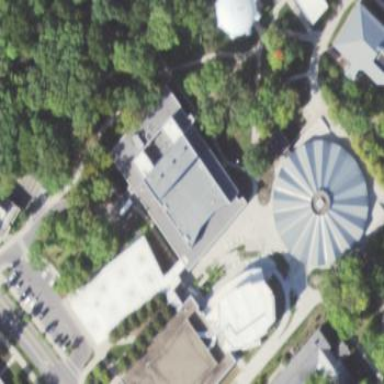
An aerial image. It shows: View of university building.